Field crop: tomato
Growth stage: 2
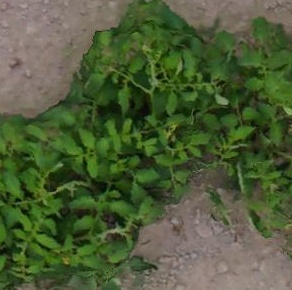
Species: tomato